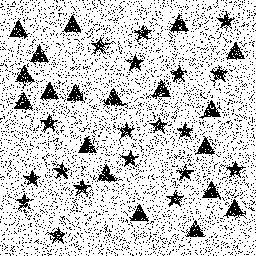
Squares: 0
Triangles: 19
Stars: 19
Total shapes: 38